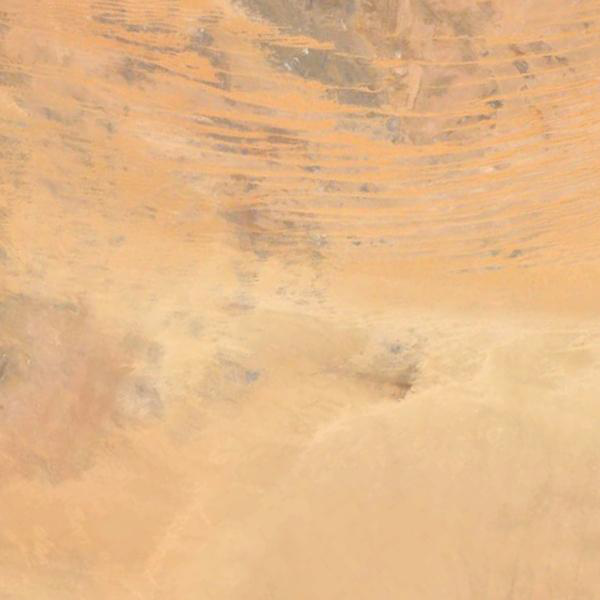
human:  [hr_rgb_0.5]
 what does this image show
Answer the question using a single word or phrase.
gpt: desert